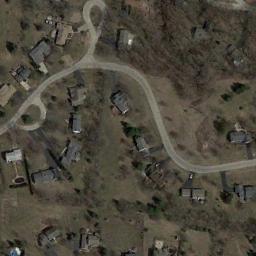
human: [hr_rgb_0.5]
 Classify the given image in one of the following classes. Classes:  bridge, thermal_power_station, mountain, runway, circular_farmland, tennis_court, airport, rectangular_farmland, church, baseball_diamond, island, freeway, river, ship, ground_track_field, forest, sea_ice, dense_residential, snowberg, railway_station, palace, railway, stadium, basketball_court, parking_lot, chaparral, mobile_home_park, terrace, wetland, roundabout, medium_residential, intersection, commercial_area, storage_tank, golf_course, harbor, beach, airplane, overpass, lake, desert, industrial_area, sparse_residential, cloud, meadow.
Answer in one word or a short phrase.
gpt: medium_residential